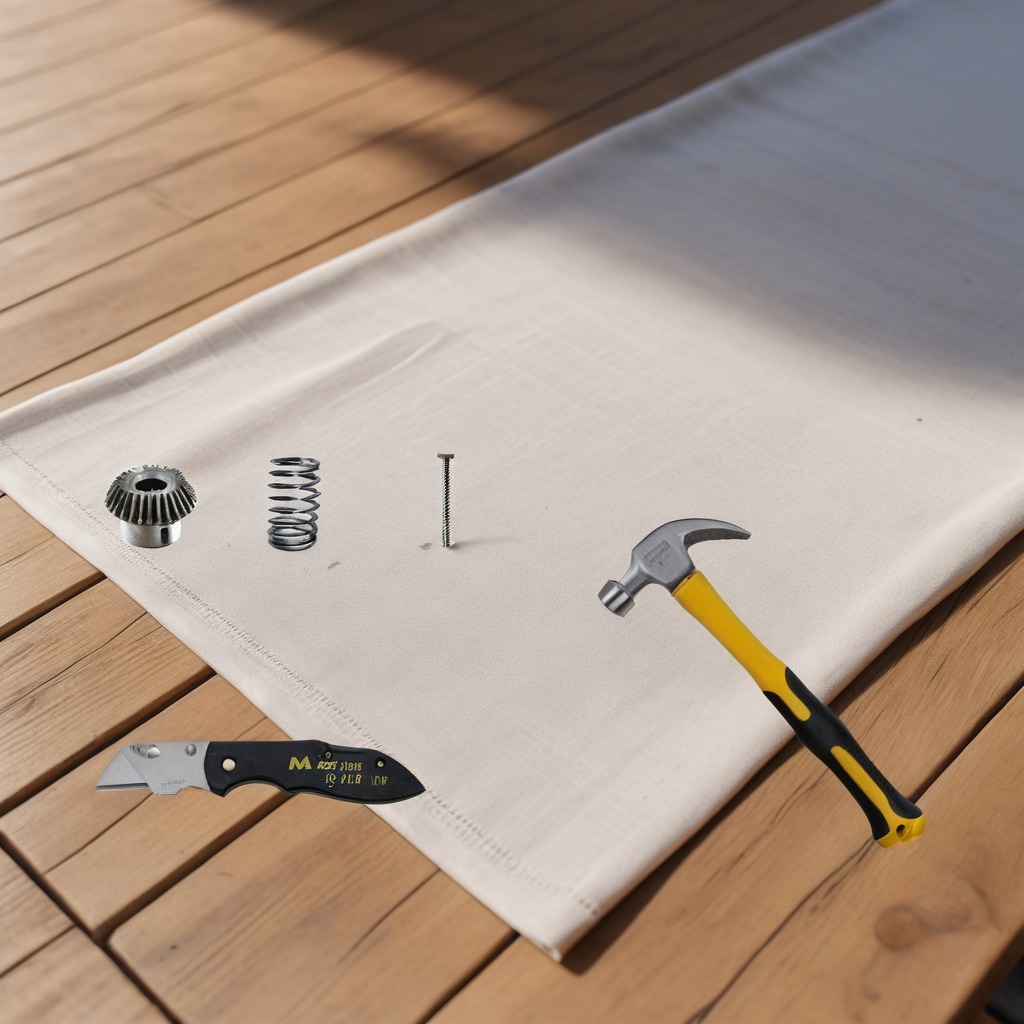
A steel gear with teeth, a utility knife, a metal machine screw, a hammer, and a coiled metal spring are lying on the wooden table.